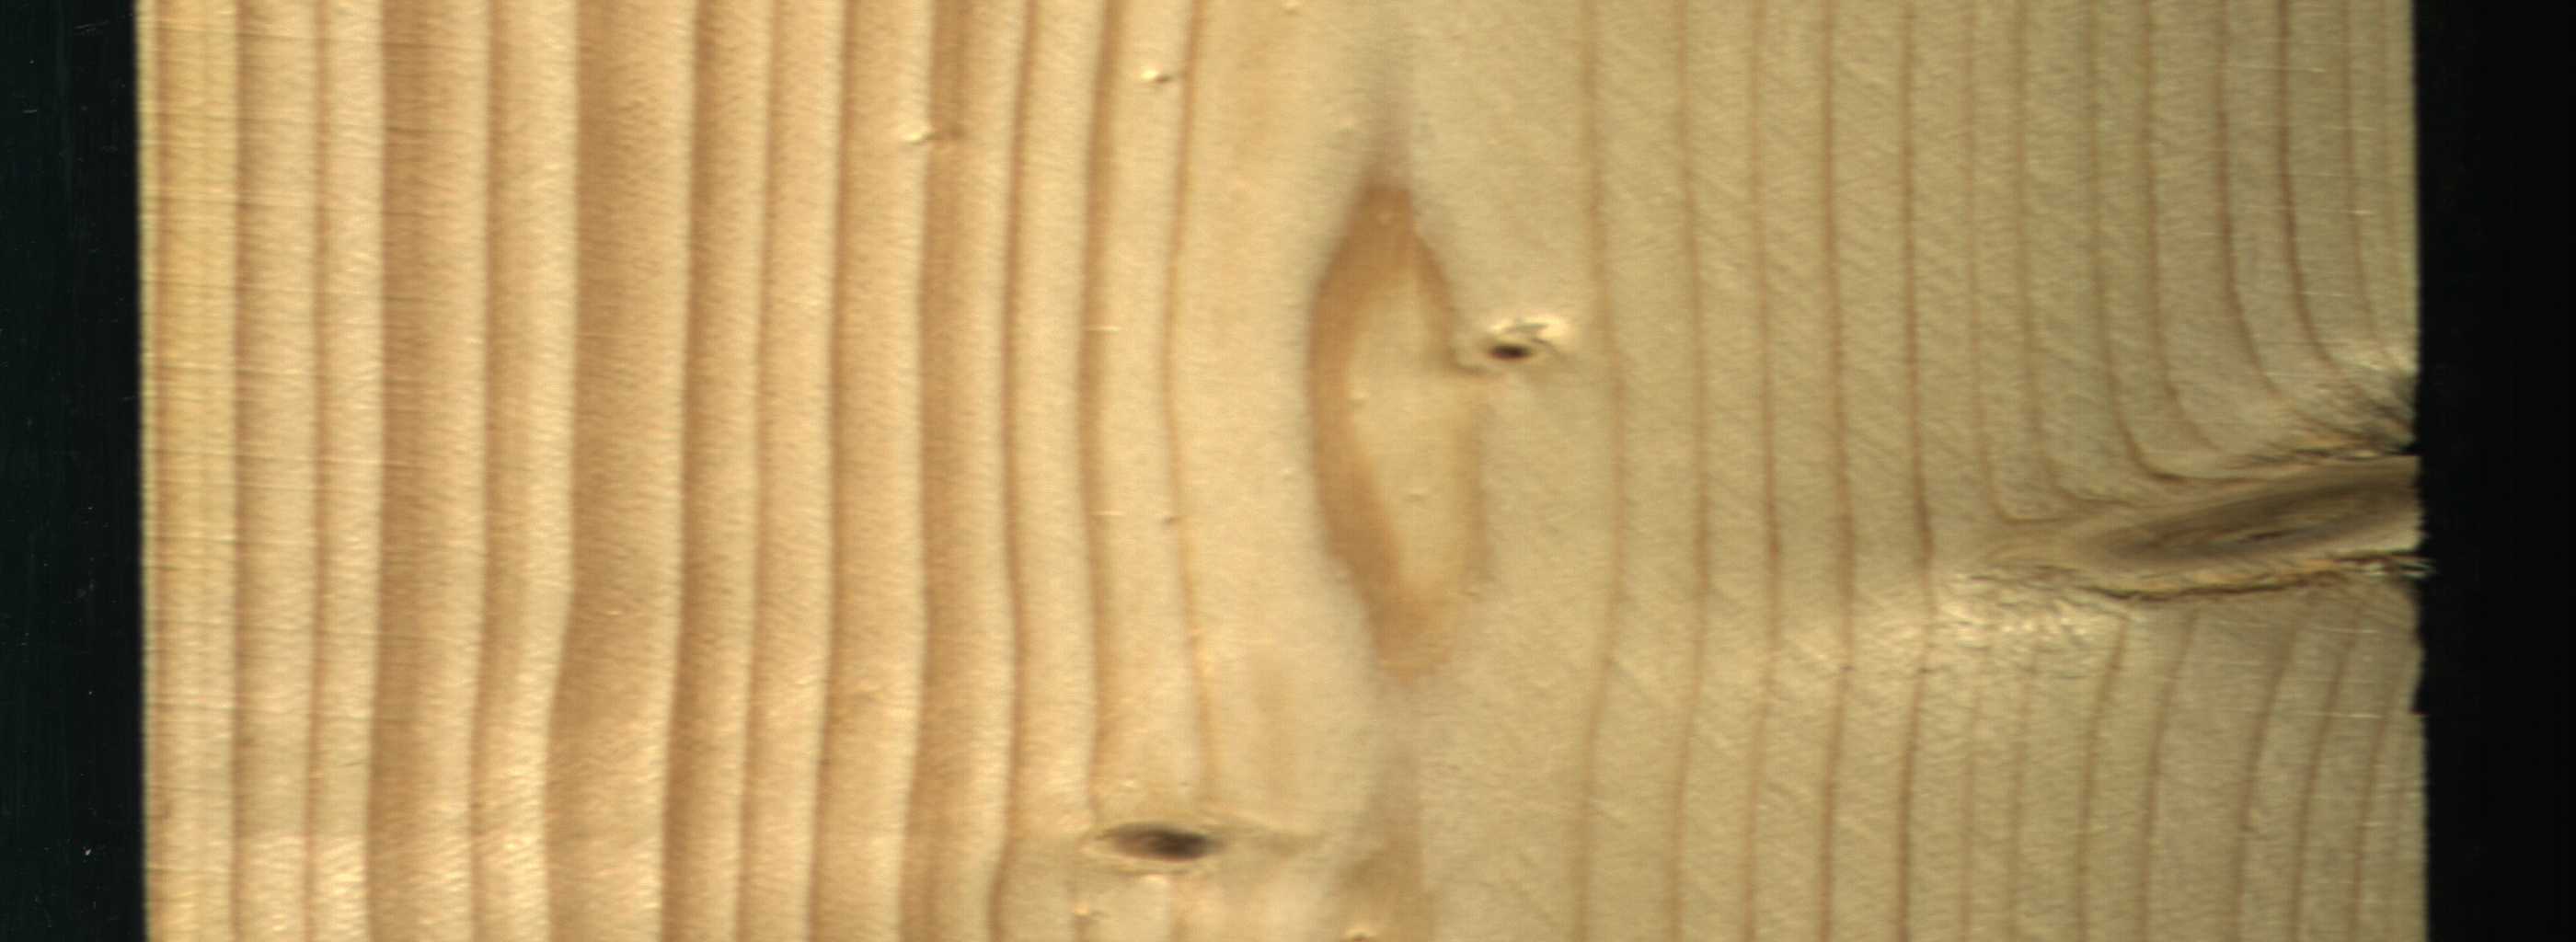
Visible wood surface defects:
Live_Knot
Live_Knot
Live_Knot